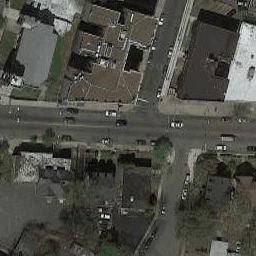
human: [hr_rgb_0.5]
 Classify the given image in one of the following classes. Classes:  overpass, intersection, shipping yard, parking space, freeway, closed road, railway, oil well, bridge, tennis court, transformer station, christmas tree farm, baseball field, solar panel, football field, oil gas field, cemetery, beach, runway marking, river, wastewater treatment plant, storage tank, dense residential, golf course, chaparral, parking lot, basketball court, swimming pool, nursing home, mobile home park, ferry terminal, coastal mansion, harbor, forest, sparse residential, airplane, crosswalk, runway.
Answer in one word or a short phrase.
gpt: intersection